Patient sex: F
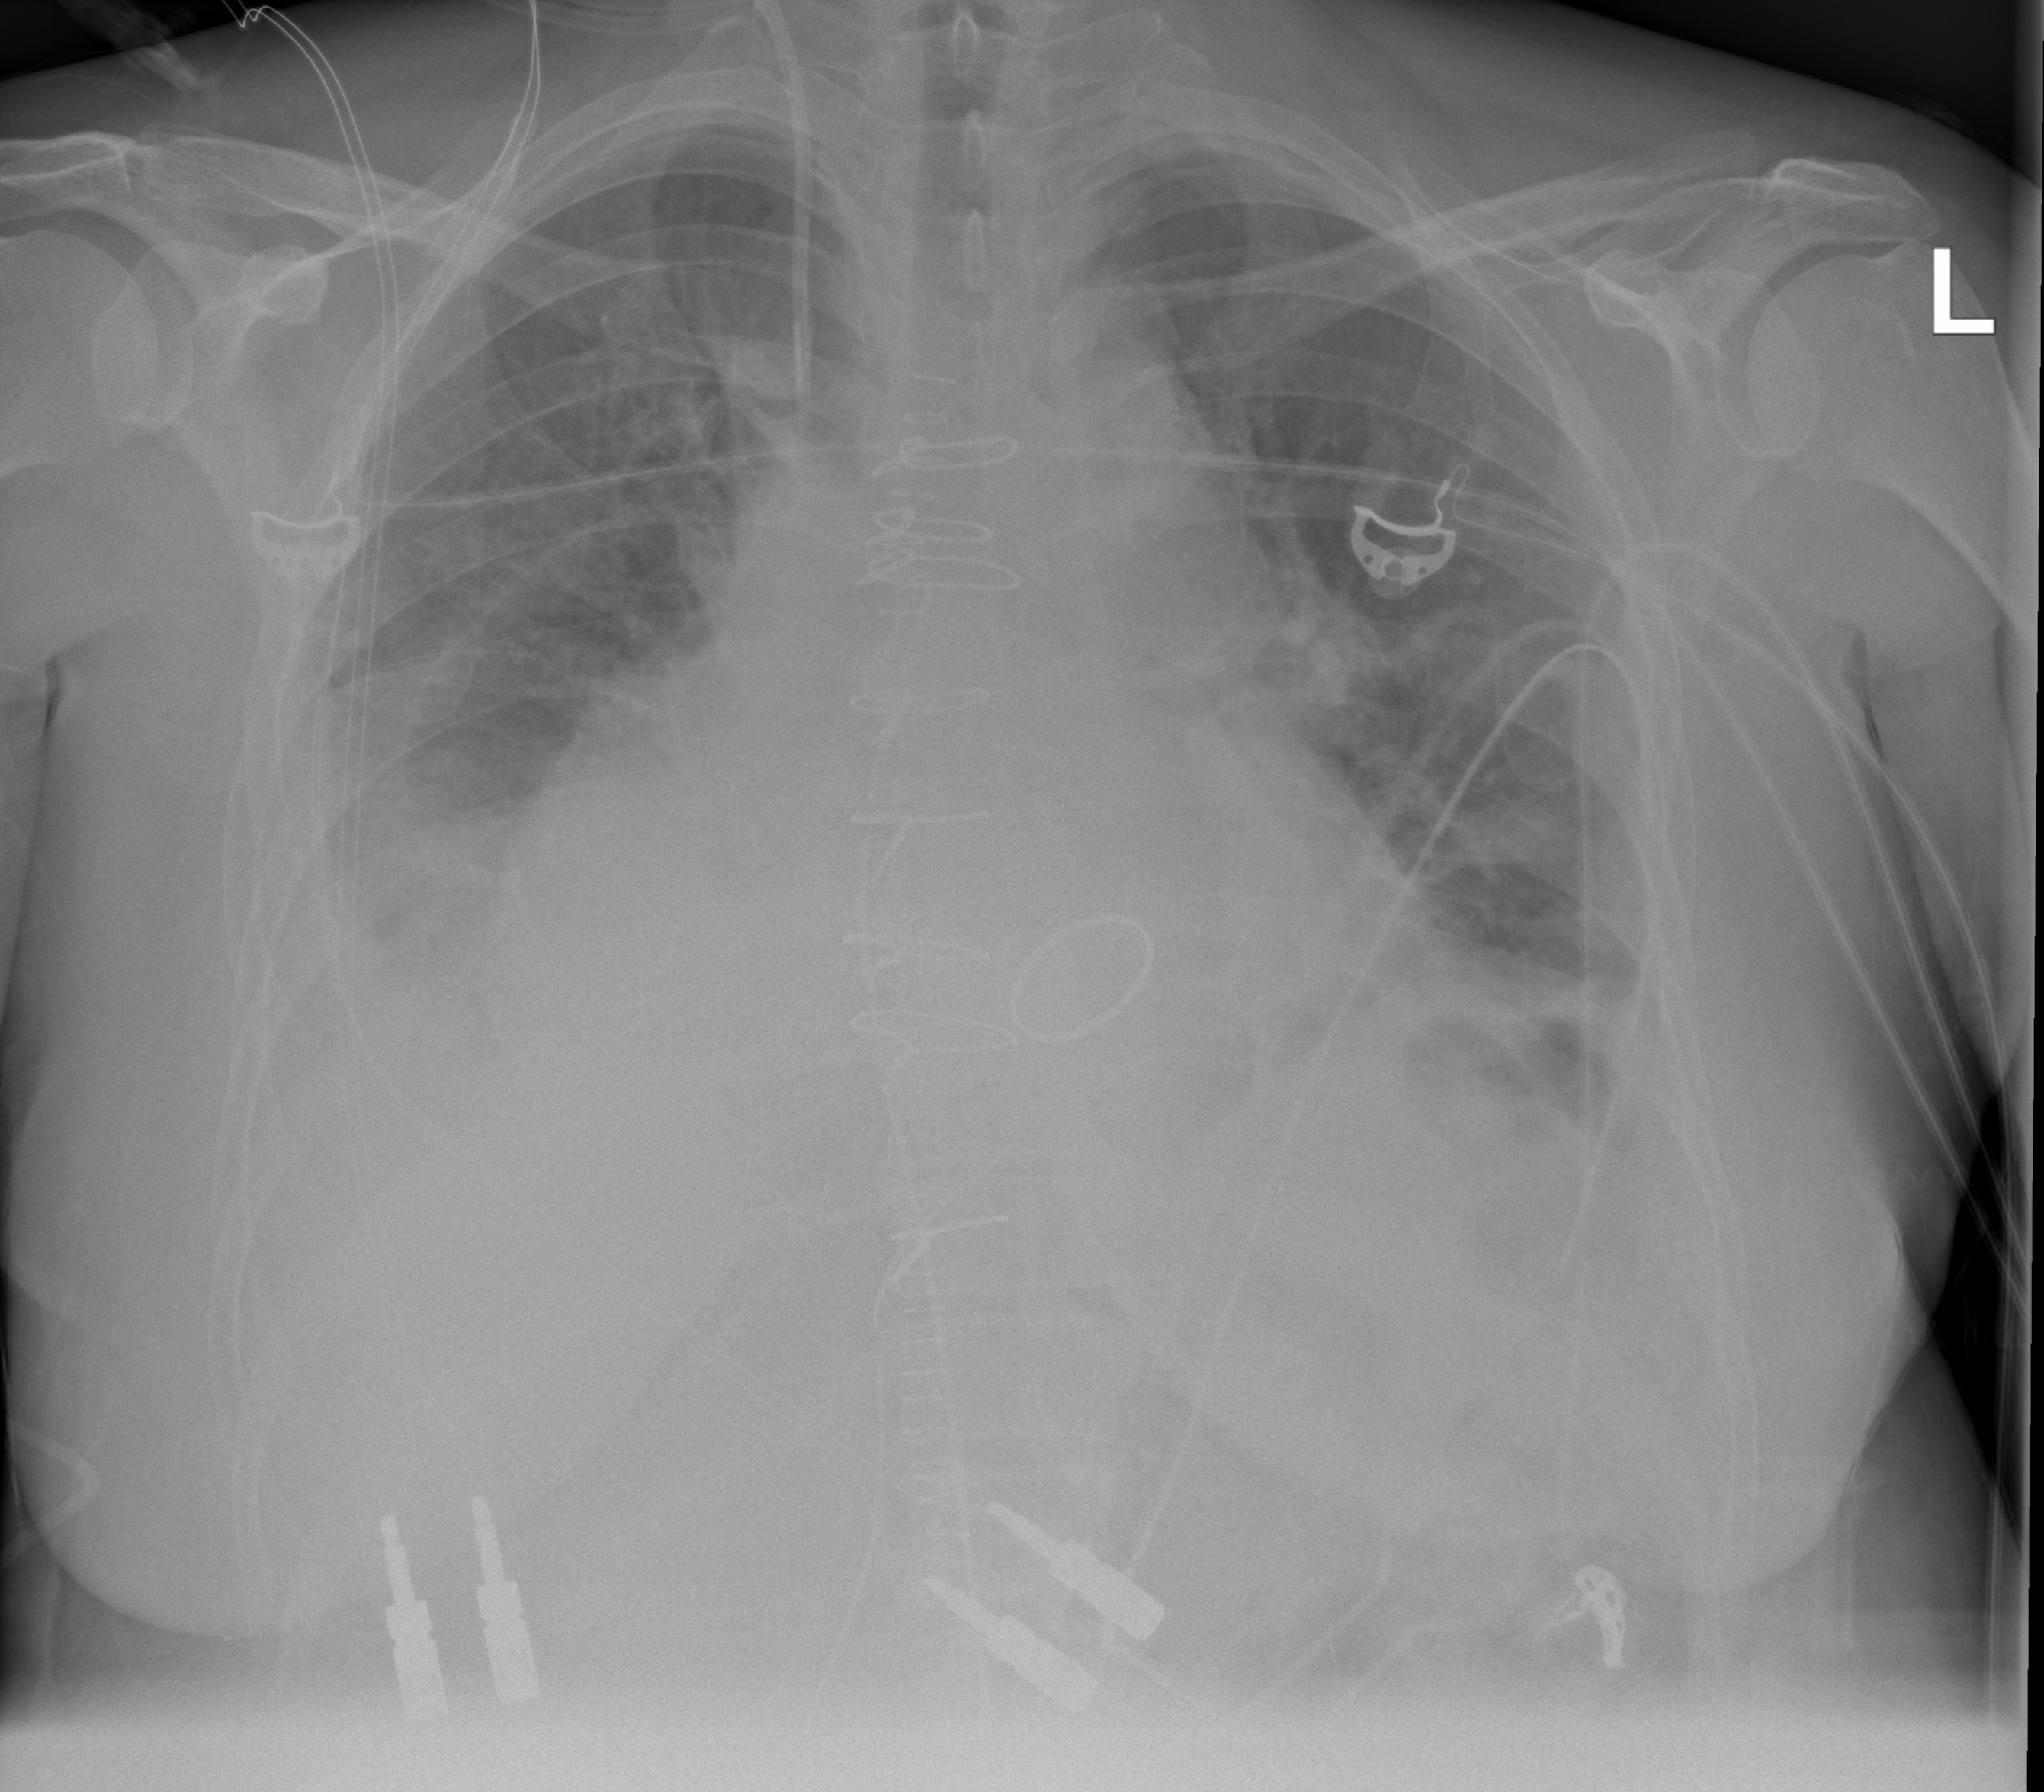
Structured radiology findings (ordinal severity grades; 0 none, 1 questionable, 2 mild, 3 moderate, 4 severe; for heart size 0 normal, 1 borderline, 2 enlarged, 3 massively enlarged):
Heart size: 3
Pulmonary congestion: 0
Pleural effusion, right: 3
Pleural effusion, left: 2
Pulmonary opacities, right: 0
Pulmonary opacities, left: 0
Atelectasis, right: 2
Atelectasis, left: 2